Question: I'm trying to write a live wallpaper where objects are falling down from top to bottom. The problem is that on a tablet (I'm using a nexus 7 and a galaxy note) when screen orientation changes, my objects are no more falling down but they are going to the wrong direction (if a turn the device right they are falling right, if I turn it left they falls to the left, and so on..).
I'm using gravity sensor
'''
mGravitySensor = mSensorManager.getDefaultSensor(Sensor.TYPE_GRAVITY);
'''
and I calculate the square root of gravity along X and Y axis to move the objects.
How is it possible to make the objects always falling down?
Thanks in advance!
I add an image to better explane this behavior.

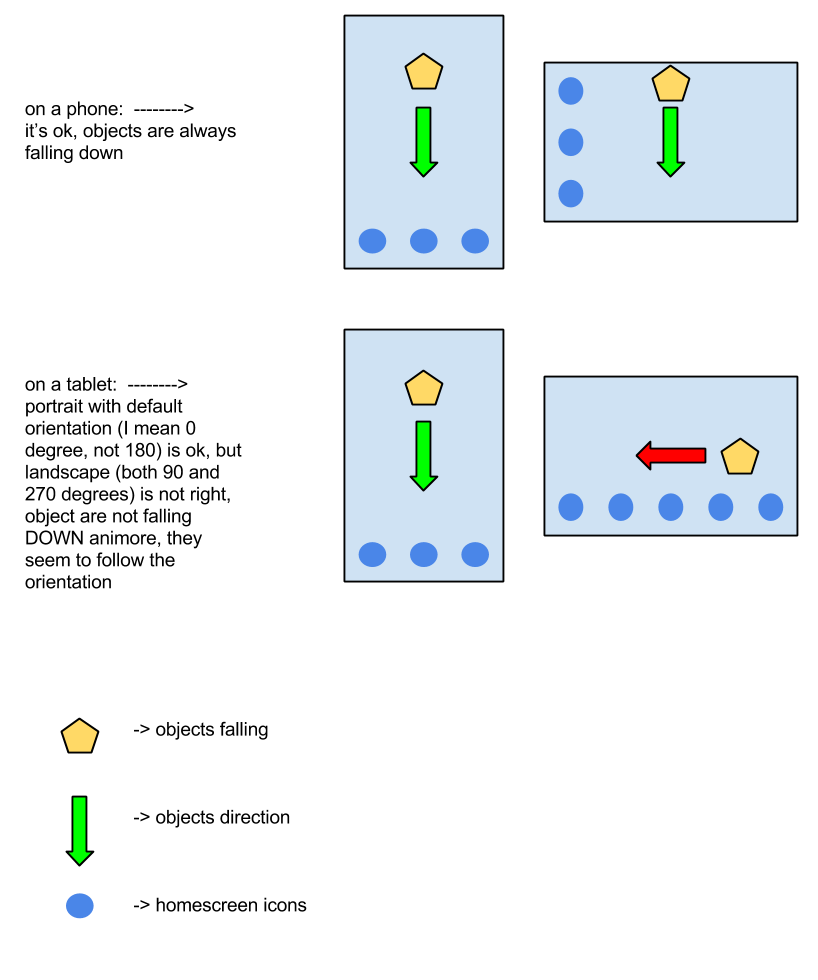
Answer: I found a simple solution that in my case is working perfectly:
I've written this method to correctly map the values:
'''
private void mapSensors(float[] input, float[] output) {
switch (((WindowManager) getApplicationContext().getSystemService(
Context.WINDOW_SERVICE)).getDefaultDisplay().getRotation()) {
case 0:
output[0] = input[0];
output[1] = input[1];
break;
case 1:
output[0] = -input[1];
output[1] = input[0];
break;
case 2:
output[0] = -input[0];
output[1] = -input[1];
break;
case 3:
output[0] = input[1];
output[1] = -input[0];
break;
}
}
'''
And the method is called like this:
'''
@Override
public void onSensorChanged(SensorEvent event) {
mapSensors(event.values, gravity);
}
'''
It maps the values from the sensor (event.values) in to my float array (gravity).
Hope this might help someone.